Field crop: maize
Growth stage: 2
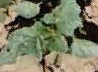
Species: datura